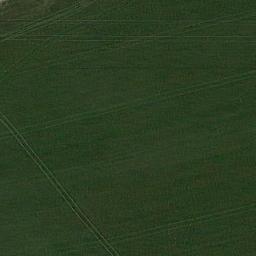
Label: meadow